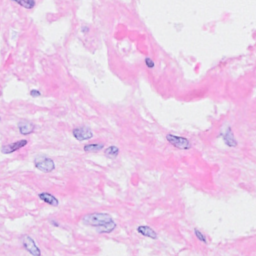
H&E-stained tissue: Breast